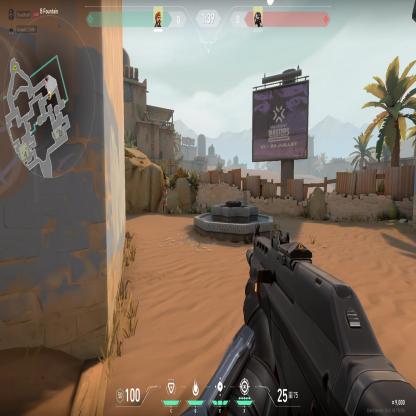
Label: enemy